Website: lowes
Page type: billing-address
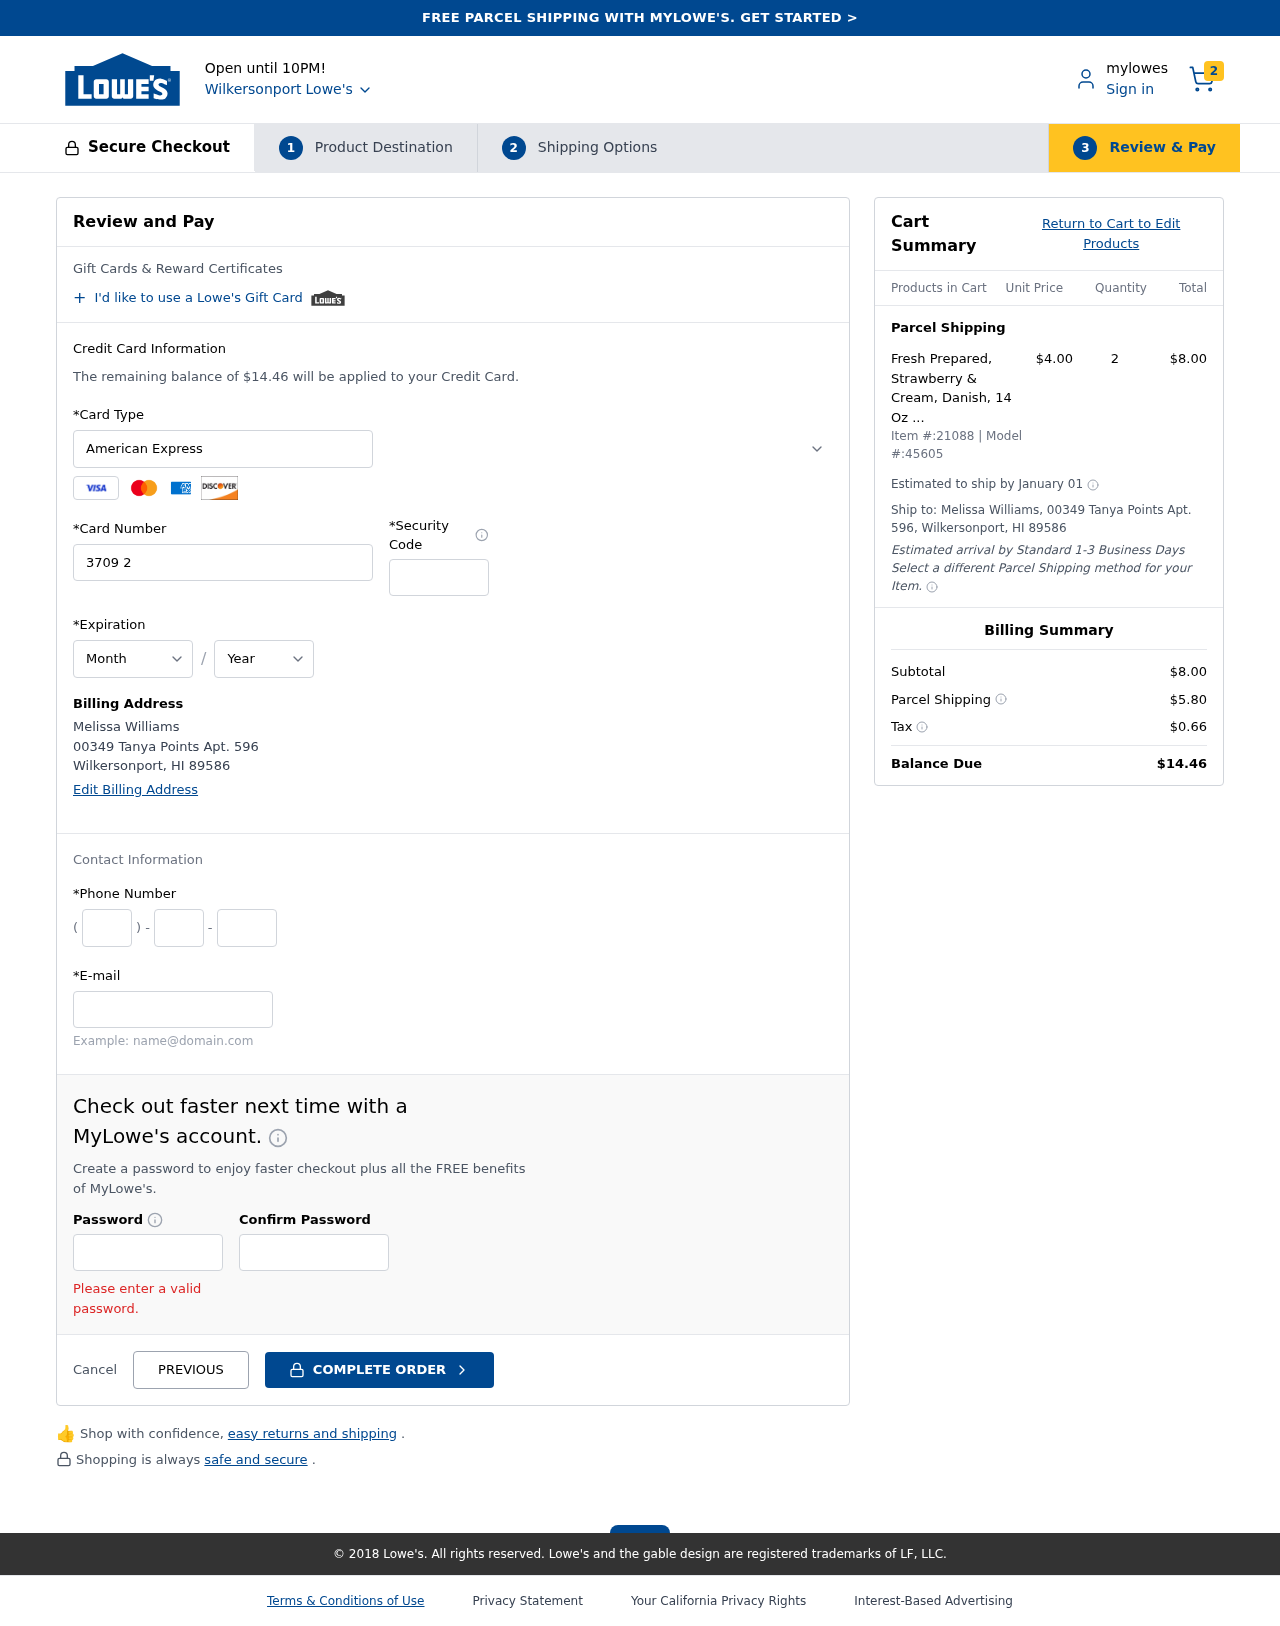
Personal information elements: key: PII_CARD_CVV
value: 2128
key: PII_CARD_EXPIRY_MONTH
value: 12
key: PII_CARD_EXPIRY_YEAR
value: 27
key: PII_CARD_NUMBER
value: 3709 2988 7582 940
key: PII_CARD_TYPE
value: American Express
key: PII_CITY
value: Wilkersonport
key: PII_CITY_STATE_ZIP
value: Wilkersonport, HI 89586
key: PII_EMAIL
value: mwilliams@yahoo.com
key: PII_FULLNAME
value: Melissa Williams
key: PII_PHONE_AREA
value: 643
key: PII_PHONE_PREFIX
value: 888
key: PII_PHONE_SUFFIX
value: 3957
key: PII_STREET
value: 00349 Tanya Points Apt. 596
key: PII_FULLNAME2
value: Melissa Williams
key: PII_STREET2
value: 00349 Tanya Points Apt. 596
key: PII_CITY_STATE_ZIP2
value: Wilkersonport, HI 89586
Product elements: key: PRODUCT1_NAME
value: Fresh Prepared, Strawberry & Cream, Danish, 14 Oz (4 Count)
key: PRODUCT1_PRICE
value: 4
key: PRODUCT1_QUANTITY
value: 2
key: PRODUCT_ITEM_NUMBER
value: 21088
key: PRODUCT_MODEL_NUMBER
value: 45605
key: PRODUCT1_LINE_TOTAL
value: $8.00
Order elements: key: ORDER_NUM_ITEMS
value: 2
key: ORDER_TOTAL
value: $14.46
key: ORDER_SHIPPING_DATE
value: January 01
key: ORDER_SUBTOTAL
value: $8.00
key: ORDER_SHIPPING_COST
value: $5.80
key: ORDER_TAX
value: $0.66